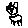
Label: cat